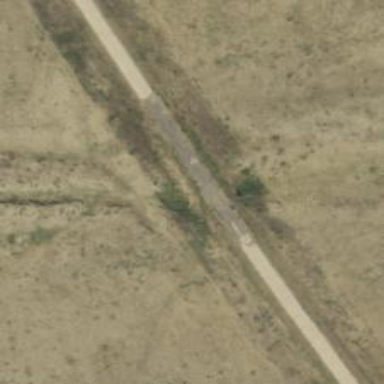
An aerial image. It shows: Paved tertiary road.